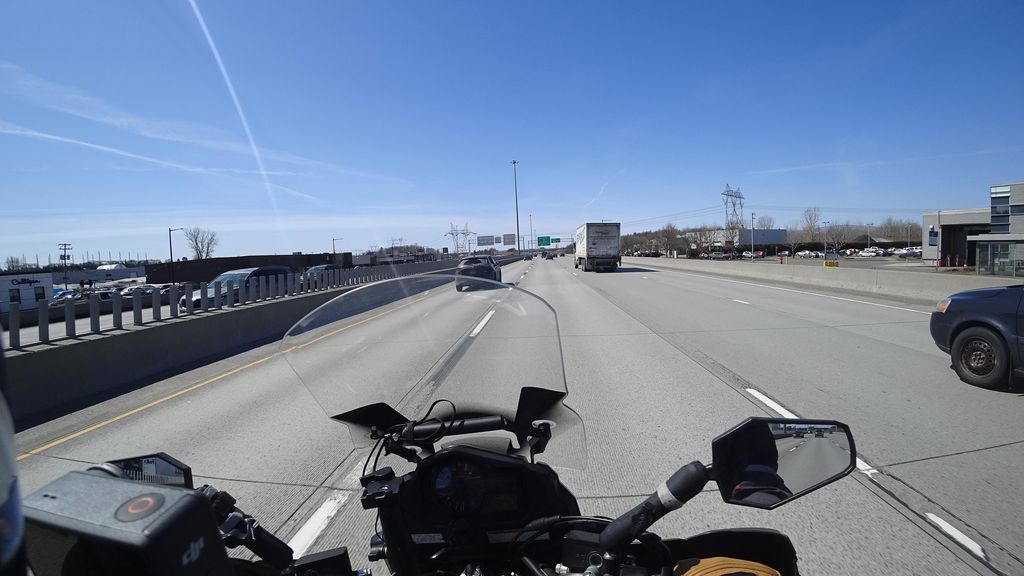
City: quebec_city